Question: I have an array which is converted from CSV file. I have there two keys ID and NAME.
If I show key NAME everything is OK. But when i tried to get key ID, i always get NULL but key ID have value set.

'''
function convertCsvToArray($filename='', $delimiter=';')
{
if(!file_exists($filename))
return FALSE;
$header = NULL;
$data = array();
if (($handle = fopen($filename, 'r')) !== FALSE)
{
while (($row = fgetcsv($handle, 1000, $delimiter)) !== FALSE)
{
if(!$header)
$header = $row;
else
$data[] = array_combine($header, $row);
}
fclose($handle);
}
return $data;
}
$array = convertCsvToArray('/path/to/csv/categories.csv',';');
/*
$array structure is
array(2){
["ID"] => 3
["NAME"] => Some name
}
*/
foreach($array as $category){
var_dump($category["ID"]); //return NULL
var_dump($category["NAME"]); //return "Some name"
}
'''
CSV dump
'''
ID;NAME
3;Znackove nealko napoje
4;Nizkoenergeticke napoje
5;Mineralne vody, soda
6;Tetrapack 0.2l a 0.5l
'''
print_r for $array
'''
Array
(
[0] => Array
(
[ID] => 3
[NAME] => Znackove nealko napoje
)
[1] => Array
(
[ID] => 4
[NAME] => Nizkoenergeticke napoje
)
)
'''
print_r for $category
'''
Array
(
[ID] => 3
[NAME] => Znackove nealko napoje
)
'''
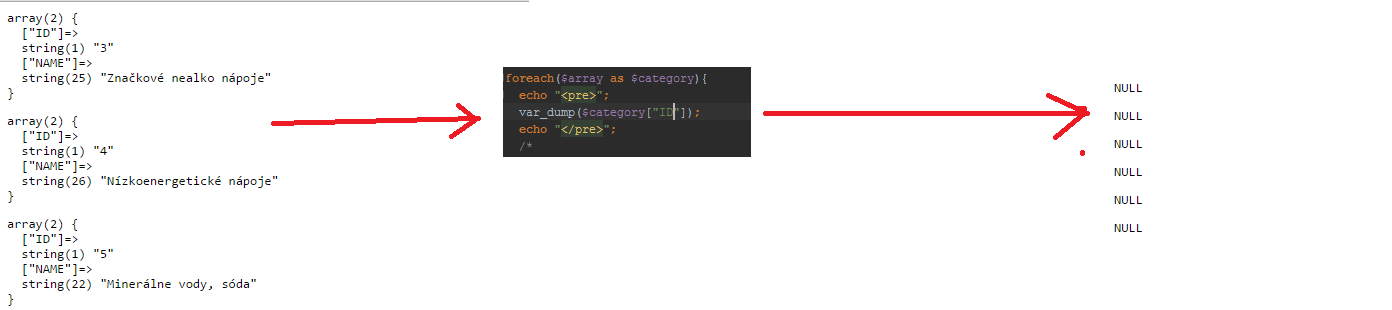
Answer: The problem here comes from <URL>.
Invisible characters are added at the begining of the file, so they are prefixed to the "ID" key, so PHP can't find the ID key, and shows NULL values.
Convert your CSV file to UTF-8 without BOM and it will fix your problem.